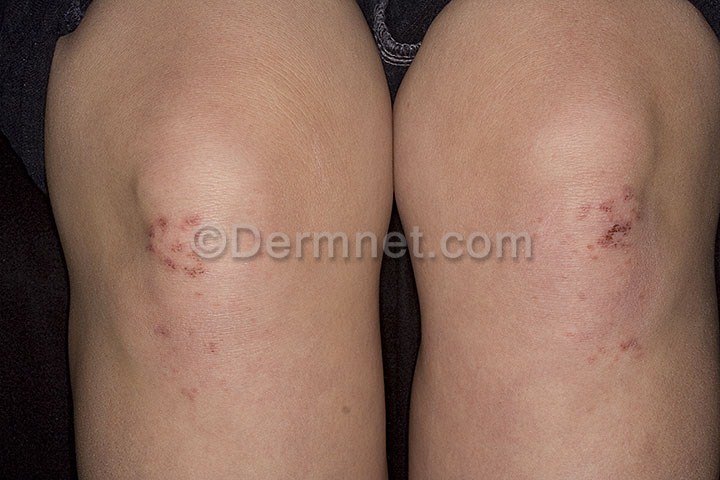
Disease: Bullous Disease Photos